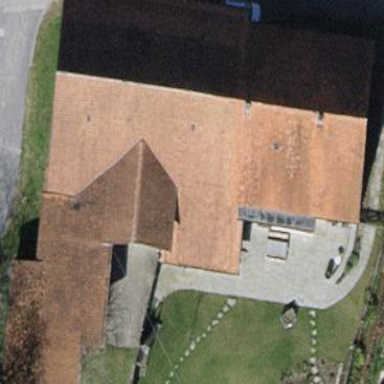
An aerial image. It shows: Farm building with gabled roof.